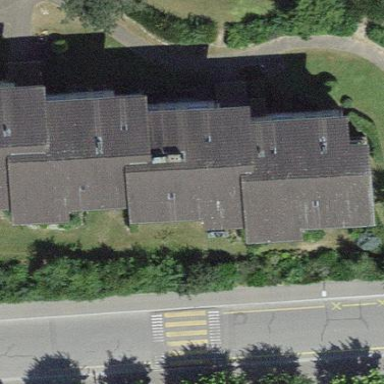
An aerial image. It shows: Building with tile roof.